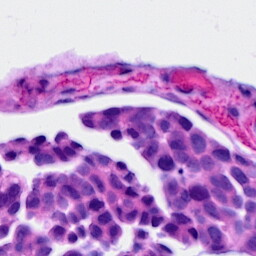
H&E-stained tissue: Ovarian